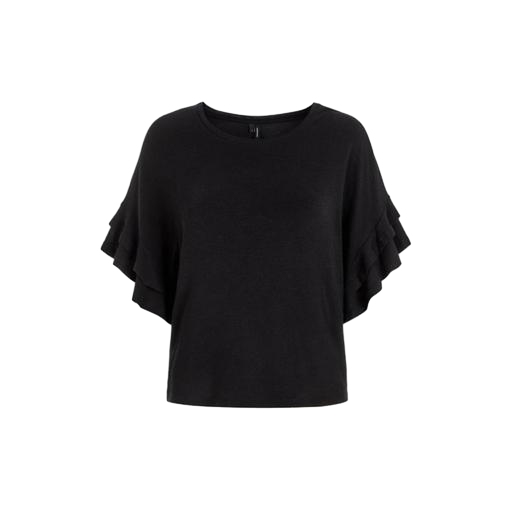
black flutter-sleeve top only macy, black ruffled t-shirt, short-sleeve top only macy, white background